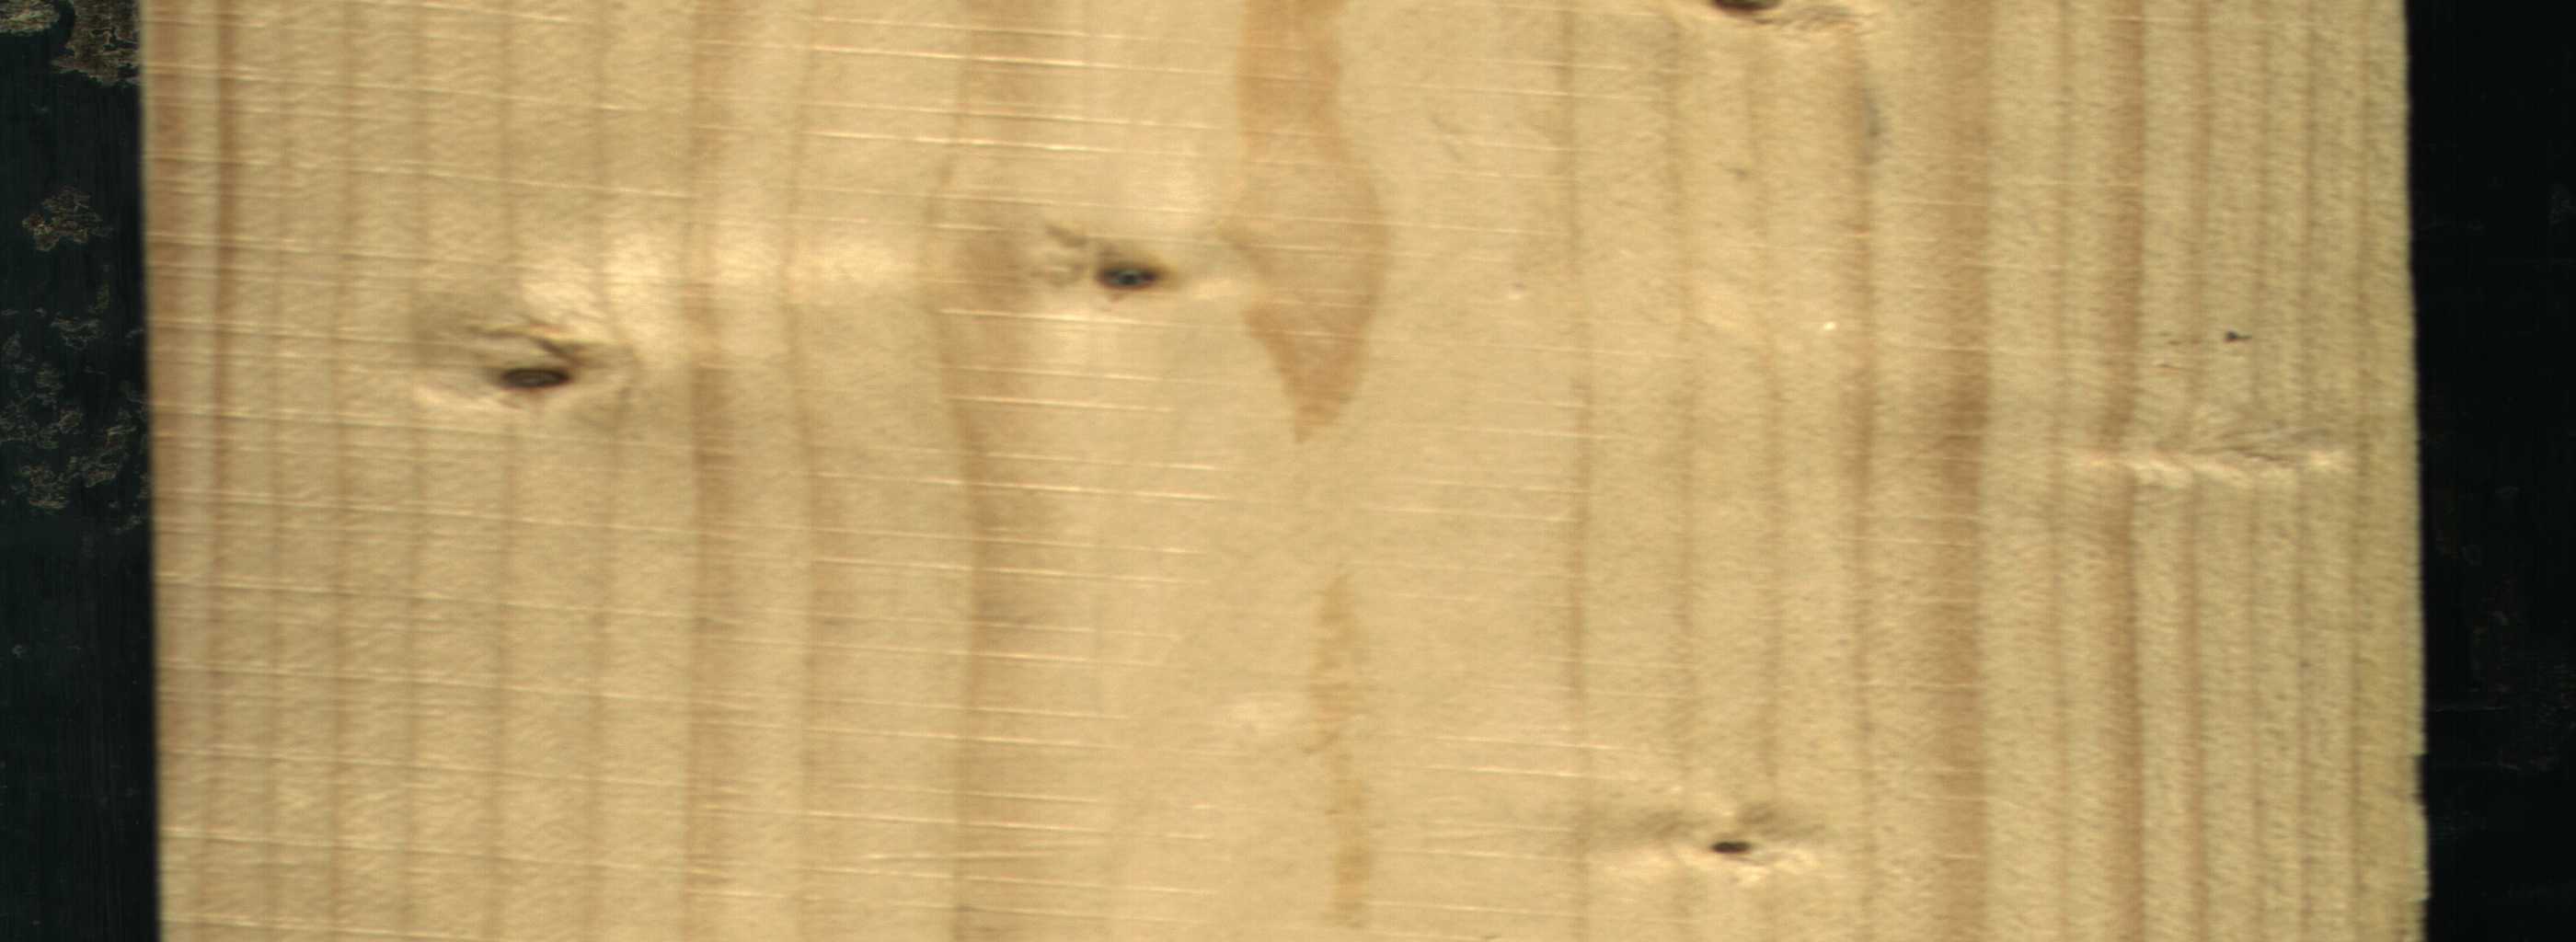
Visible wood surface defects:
Dead_Knot
Dead_Knot
Dead_Knot
Dead_Knot